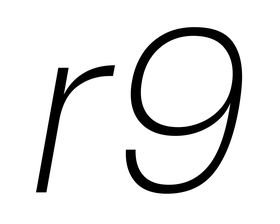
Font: Poppins-ExtraLightItalic